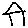
Label: house